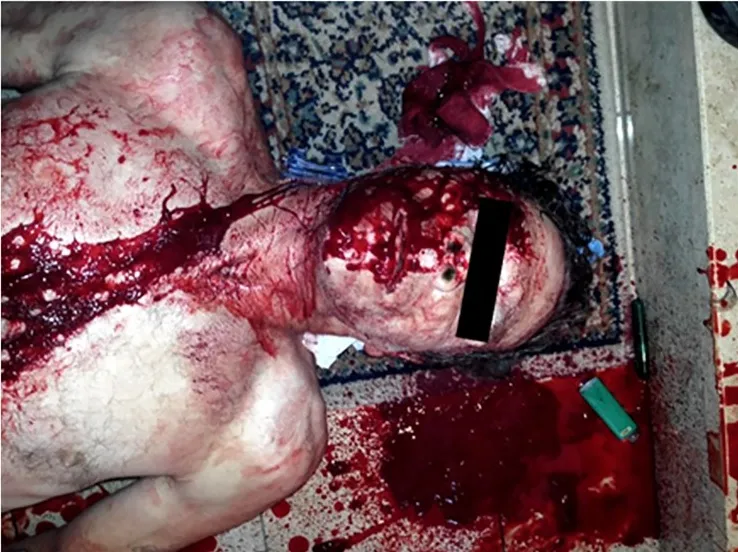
Case 2: Scene shot post iTClamp application This is an image of the scene after iTClamp application to the patients temporal region and neck. The bleeding was now under control. It was approximated that the patient lost 1.5 liters of blood on scene from the two stab wounds he sustained.
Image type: medical_photograph (other_medical_photograph)